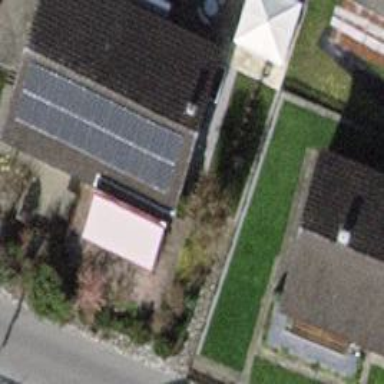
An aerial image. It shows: Simple and straightforward house.